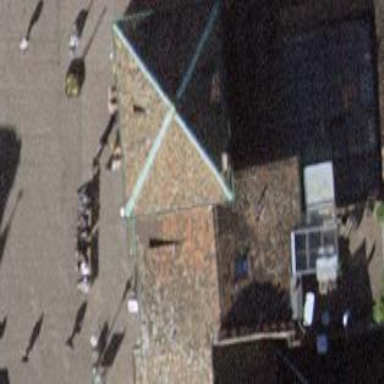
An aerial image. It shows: Tan tower building with pyramidal brown roof.